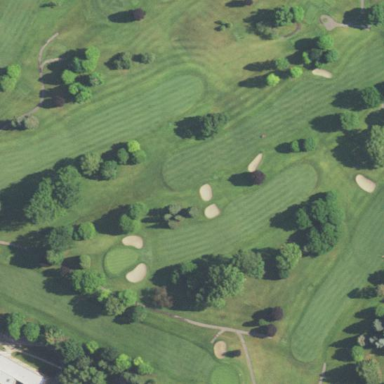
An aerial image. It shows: Grassy area designated as golf fairway.